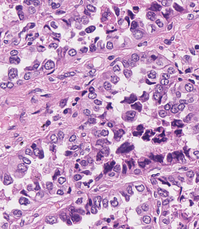
Tumor epithelial tissue: yes
Tumor-associated stroma tissue: yes
Normal tissue: no